Fundus camera: zeiss
Shooting center: fovea
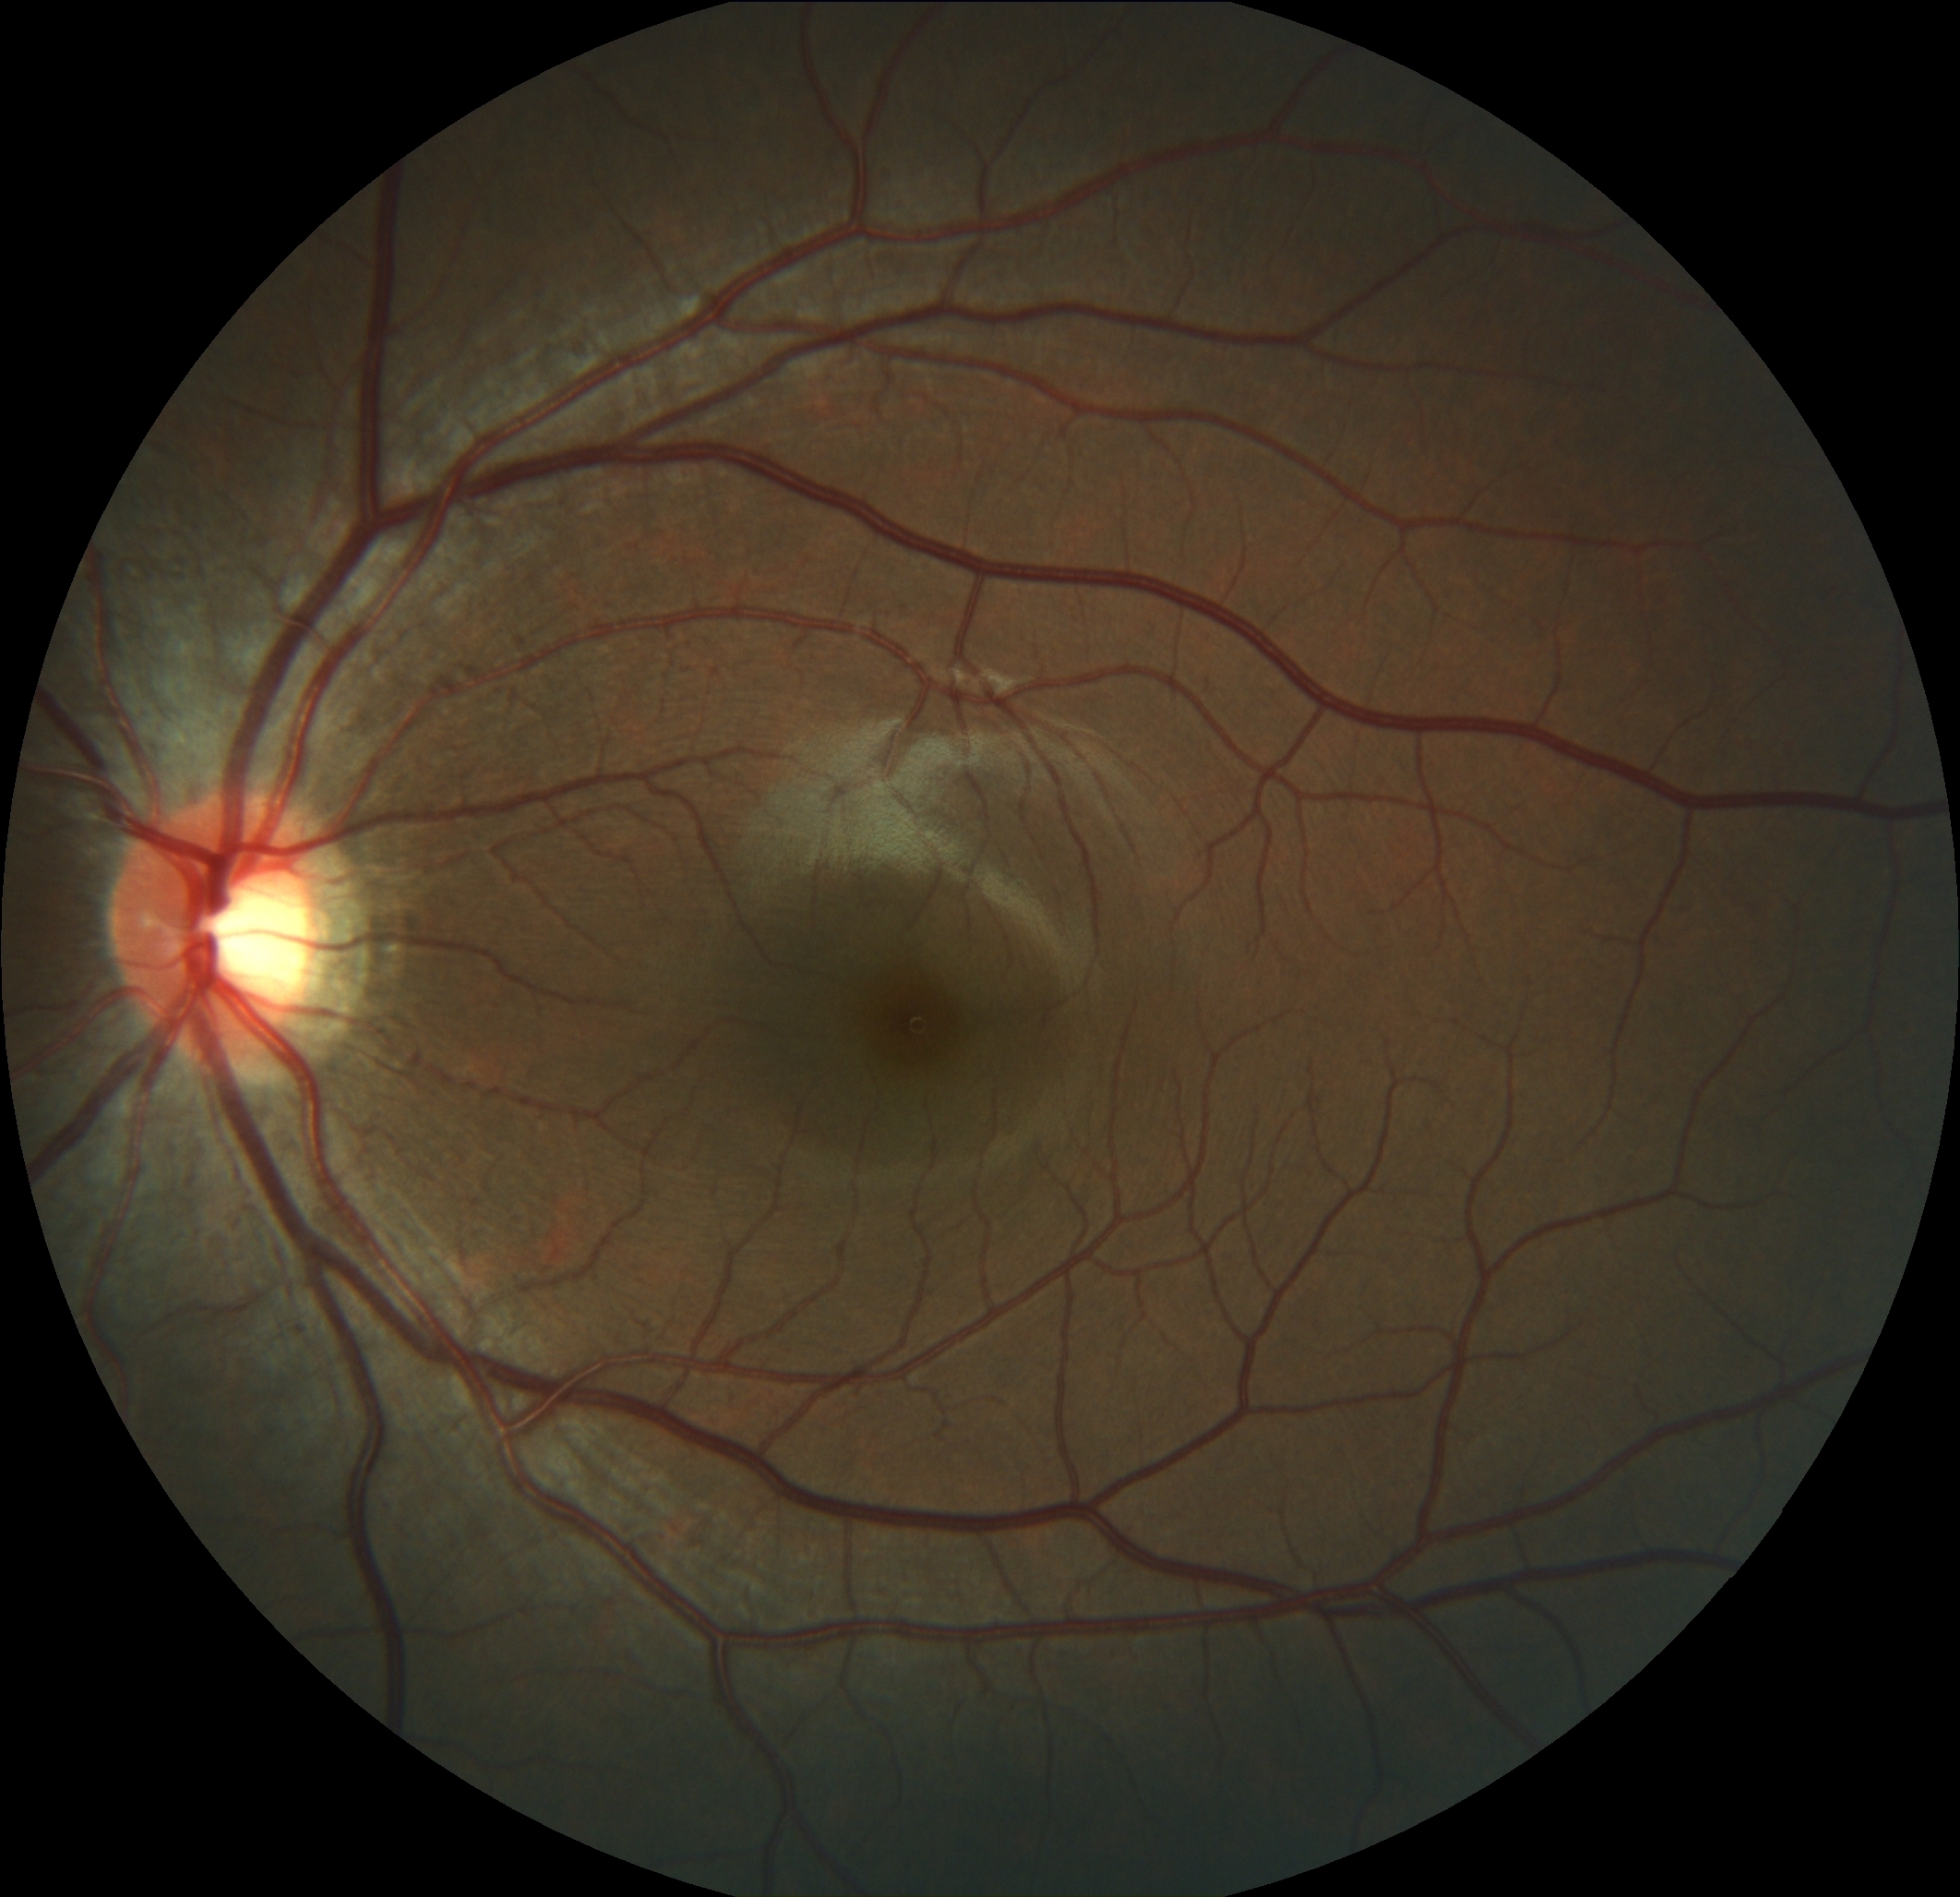
Pathologic myopia: no
Patchy retinal atrophy: present
Retinal detachment: absent